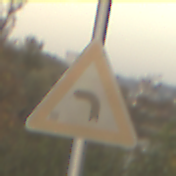
Verkehrszeichen: KurveLinks
Umgebung: Outdoor, Nature
Tageszeit: SunriseSunset
Wetter: PartlyCloudy
Licht: Natural
Jahreszeit: NotSpecified
Kontrast: LowContrast